Field crop: maize
Growth stage: 1
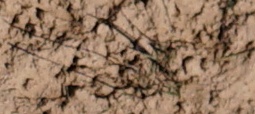
Species: lolium